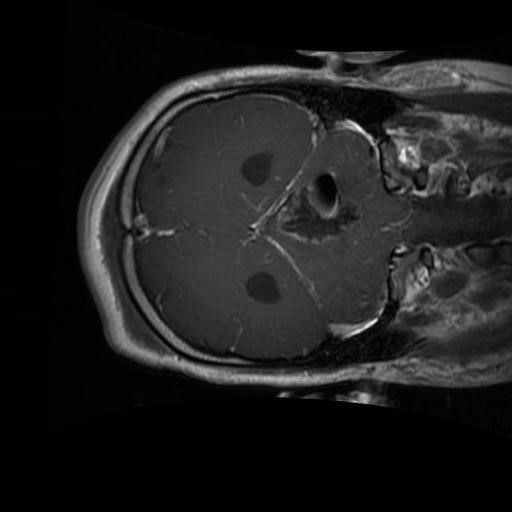
Label: brain_glioma